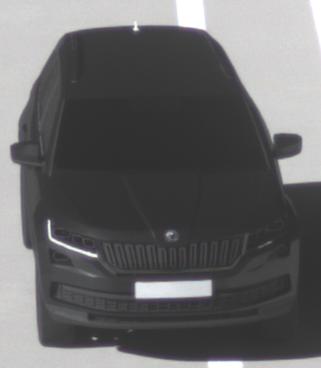
Make: Skoda
Model: Kodiaq 1.4 TSI
Detailed model: Kodiaq
Model produced from: 2017/03
Model produced until: 2018/05
Doors: 5
Color: black
Road condition: dry road
Daytime: morning or afternoon
Contrast: high contrast